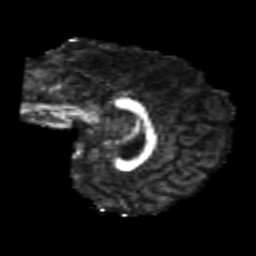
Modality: FA
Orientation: sagittal
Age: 23
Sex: female
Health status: healthy
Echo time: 0.074 s